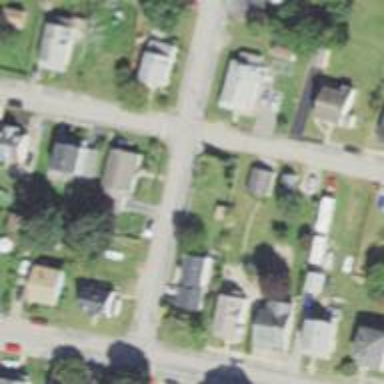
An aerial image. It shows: Residential driveway serving as service road.